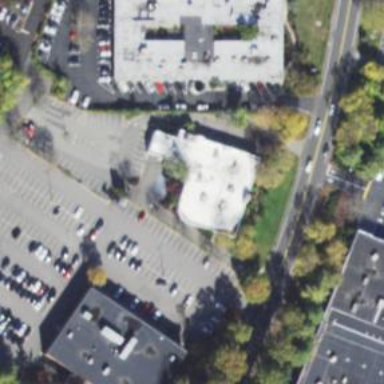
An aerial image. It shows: Commercial building.